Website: home-depot
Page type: newsletter-management
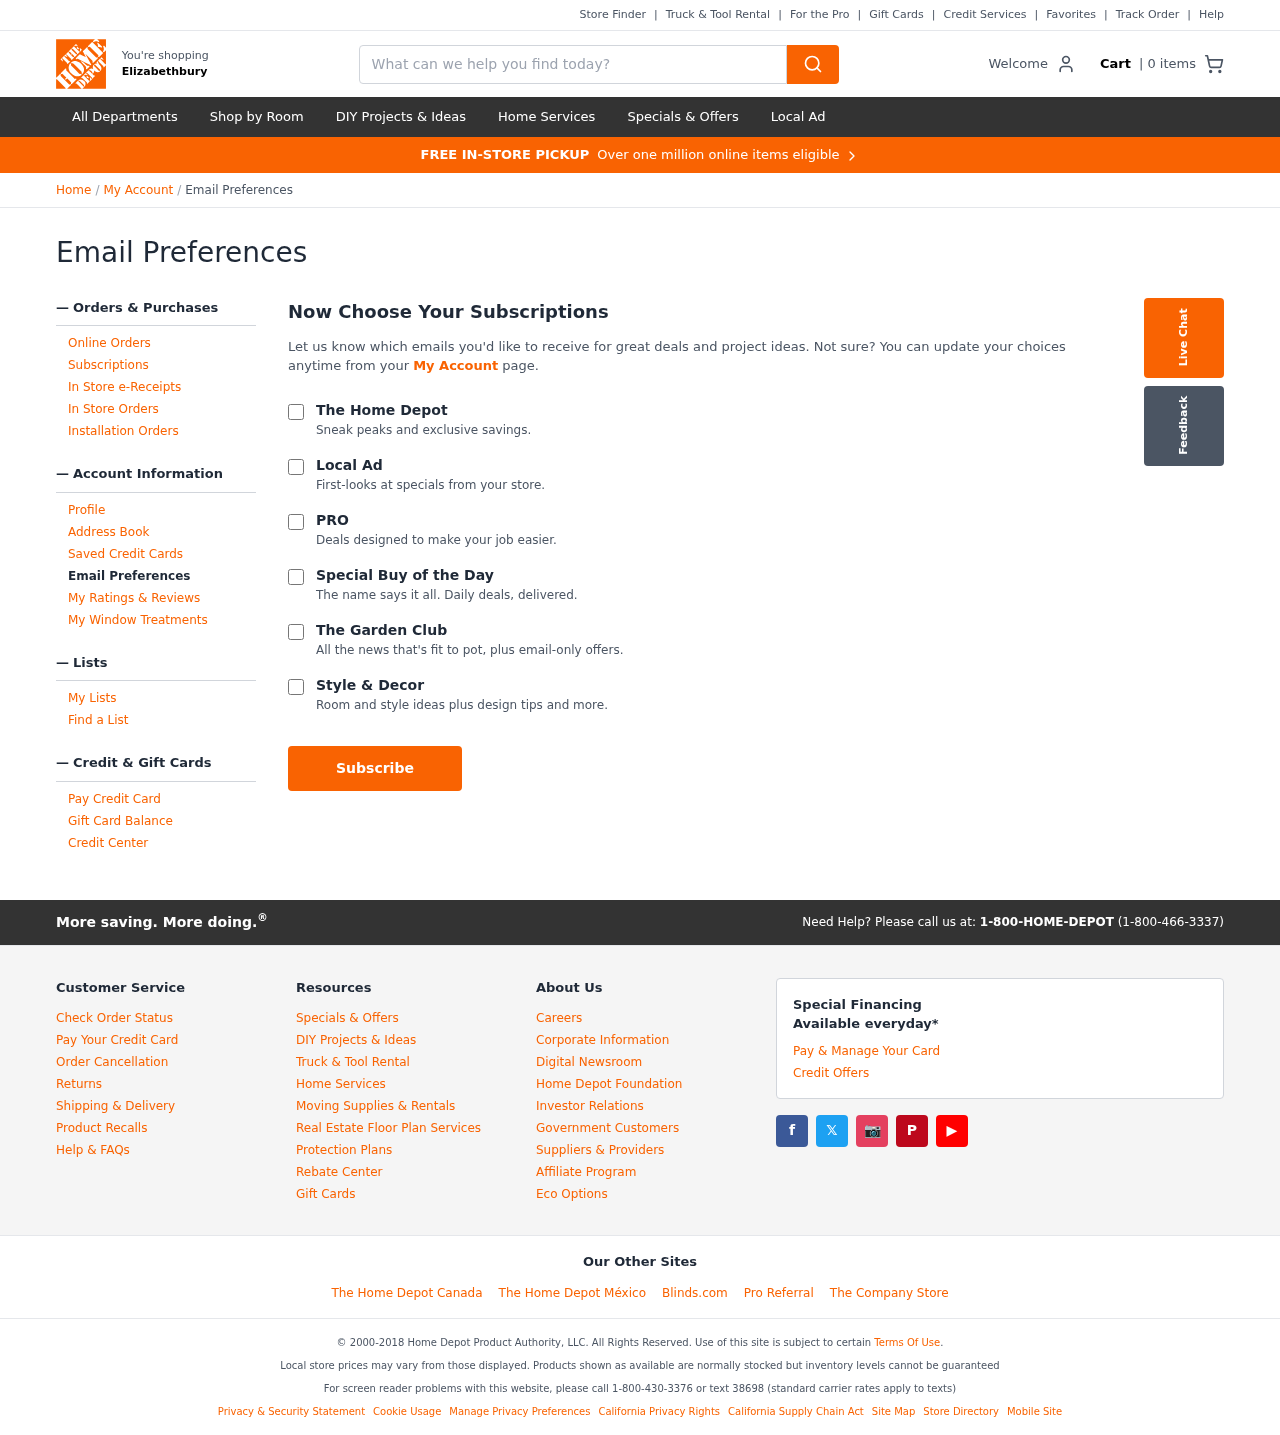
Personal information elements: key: PII_CITY
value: Elizabethbury
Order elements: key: ORDER_NUM_ITEMS
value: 0
Search elements: key: HEADER_SEARCH
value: What can we help you find today?